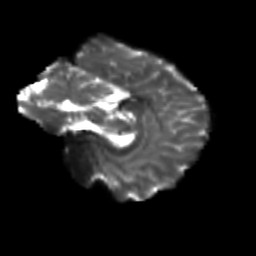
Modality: T2w
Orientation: sagittal
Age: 20
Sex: female
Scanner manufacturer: siemens
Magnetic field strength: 3 T
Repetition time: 3.5 s
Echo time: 0.113 s